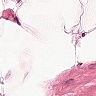
Metastatic tissue present: no